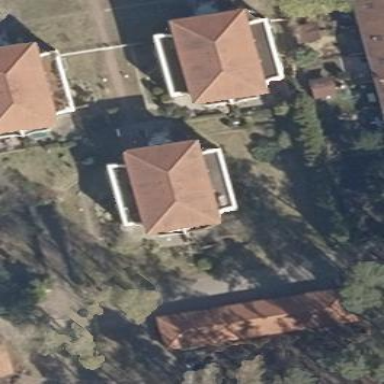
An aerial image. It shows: Hipped-roof building with apartments.